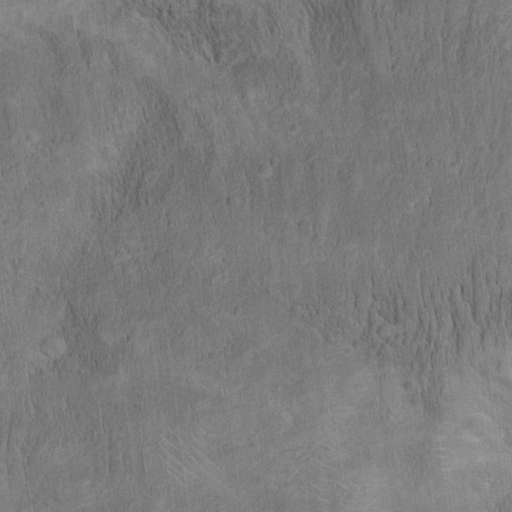
Classes present: Background